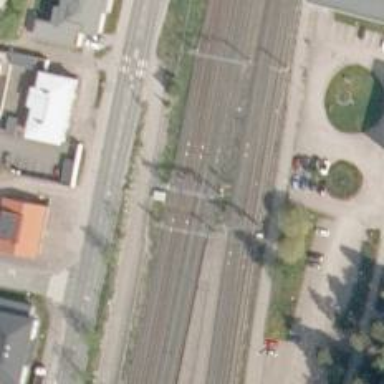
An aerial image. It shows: Railway with continuous electrified contact line.